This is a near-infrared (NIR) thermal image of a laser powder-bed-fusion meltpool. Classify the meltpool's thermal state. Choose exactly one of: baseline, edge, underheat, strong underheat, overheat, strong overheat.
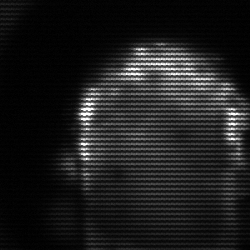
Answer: baseline